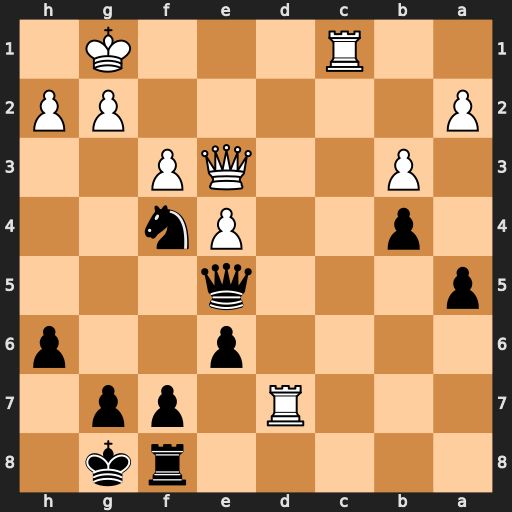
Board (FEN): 5rk1/3R1pp1/4p2p/p3q3/1p2Pn2/1P2QP2/P5PP/2R3K1
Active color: b
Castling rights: -
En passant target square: -
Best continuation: Qg5 Qd2 Ne2+ Qxe2 Qxc1+